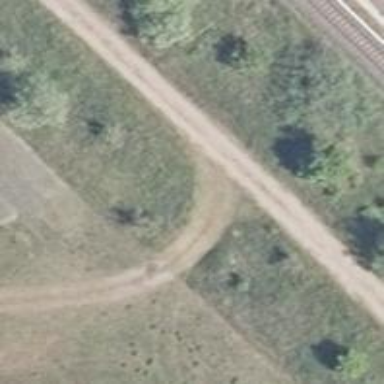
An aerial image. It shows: Compacted track with grade 5 tracktype.